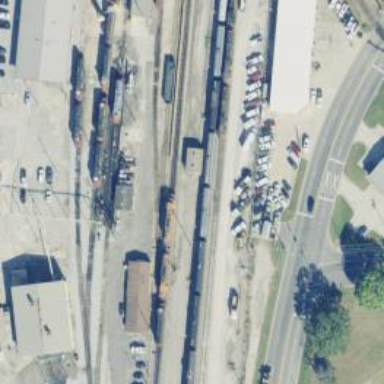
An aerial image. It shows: Railway yard used for servicing trains.